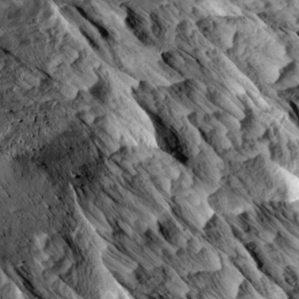
Label: non_frost